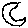
Label: moon